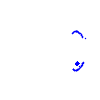
Particle: proton